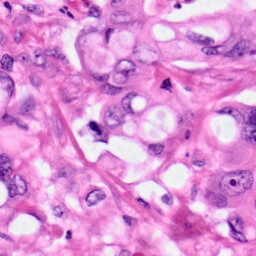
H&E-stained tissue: Pancreatic